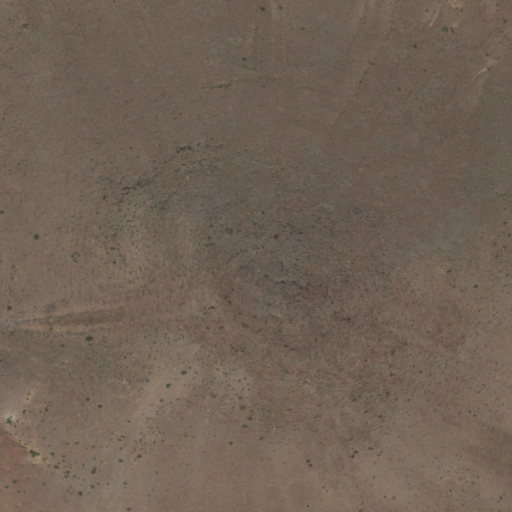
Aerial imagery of mountain in New Mexico named Peloncillo Peak containing shrub and grassland